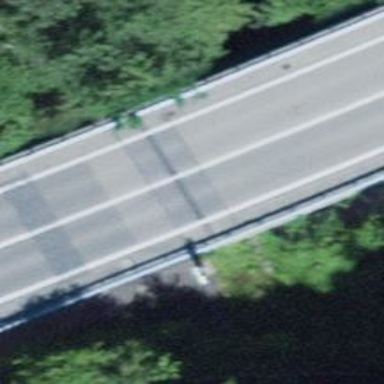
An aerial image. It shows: Trunk highway with bridge.